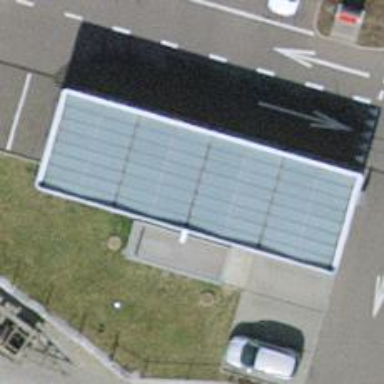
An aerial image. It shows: Car wash facility.